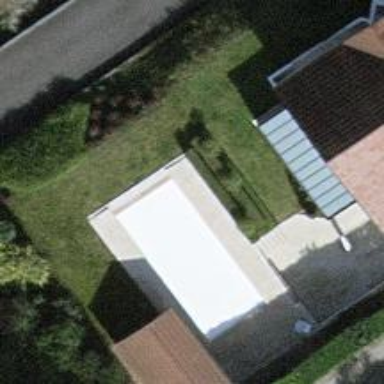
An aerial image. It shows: Swimming pool located in leisure land.